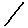
Label: line